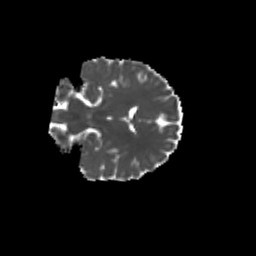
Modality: MD
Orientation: coronal
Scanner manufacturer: siemens
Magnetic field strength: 3 T
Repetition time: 9.2 s
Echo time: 0.084 s